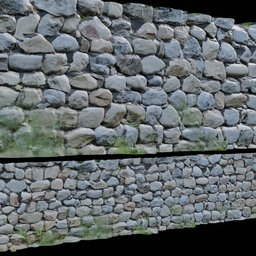
Label: architecture